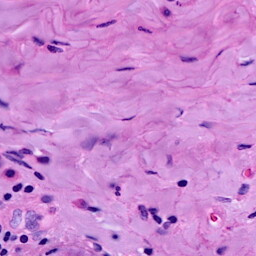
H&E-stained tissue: Breast